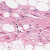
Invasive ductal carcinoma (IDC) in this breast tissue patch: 0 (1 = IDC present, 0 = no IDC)